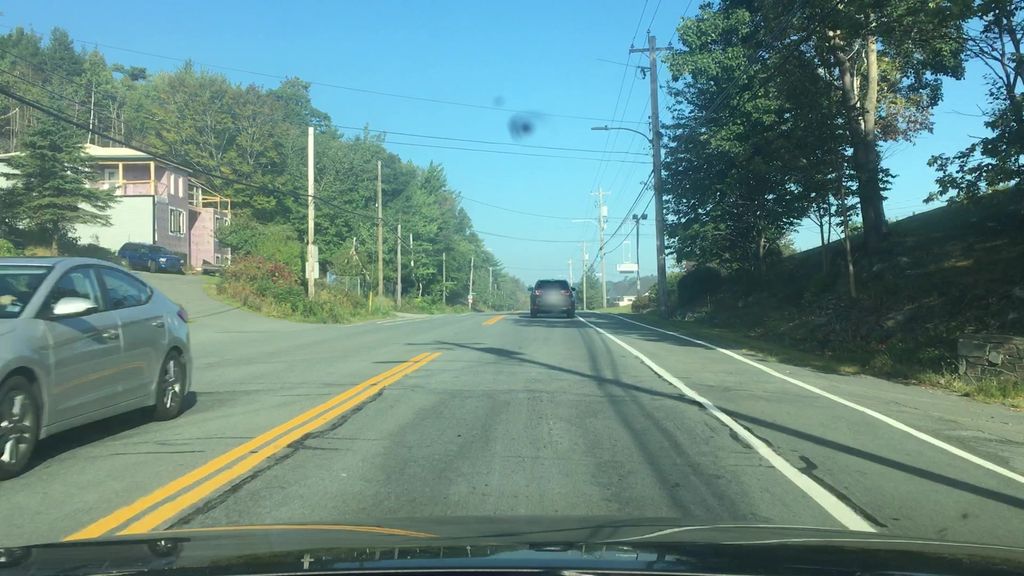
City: halifax